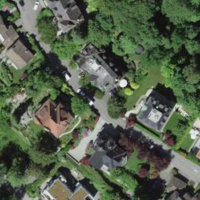
EUNIS habitat code: 55
Species observed at this site:
Prunella vulgaris
Galeopsis tetrahit
Cymbalaria muralis
Tulipa sylvestris